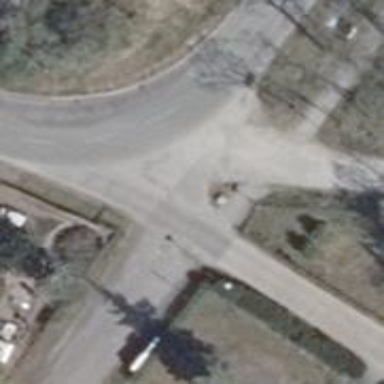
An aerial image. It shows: Residential road with asphalt surface.